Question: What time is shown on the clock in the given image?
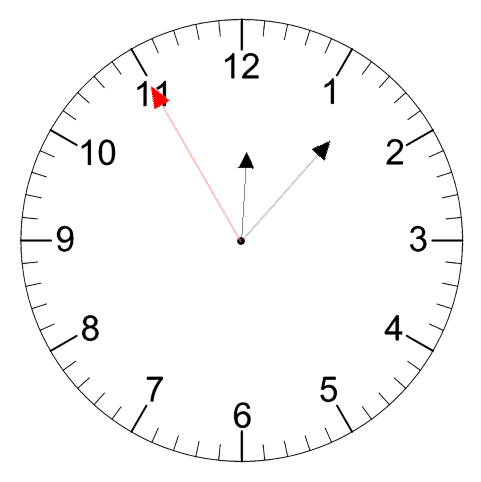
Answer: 12:06:55